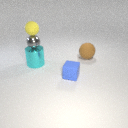
large cyan metal cylinder to the left of large brown rubber sphere